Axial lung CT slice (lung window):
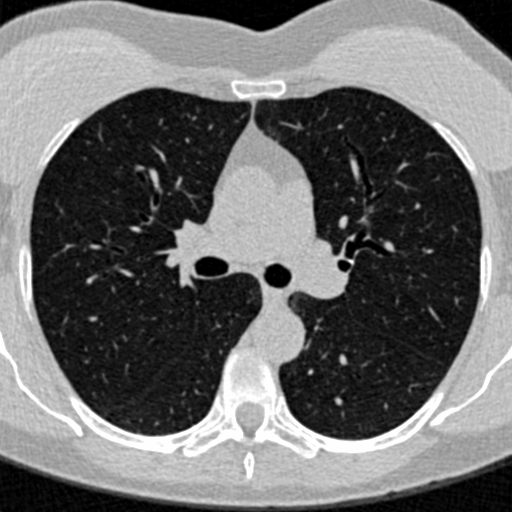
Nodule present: no